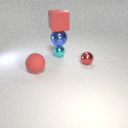
large blue metal sphere above small cyan metal sphere